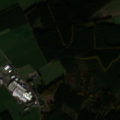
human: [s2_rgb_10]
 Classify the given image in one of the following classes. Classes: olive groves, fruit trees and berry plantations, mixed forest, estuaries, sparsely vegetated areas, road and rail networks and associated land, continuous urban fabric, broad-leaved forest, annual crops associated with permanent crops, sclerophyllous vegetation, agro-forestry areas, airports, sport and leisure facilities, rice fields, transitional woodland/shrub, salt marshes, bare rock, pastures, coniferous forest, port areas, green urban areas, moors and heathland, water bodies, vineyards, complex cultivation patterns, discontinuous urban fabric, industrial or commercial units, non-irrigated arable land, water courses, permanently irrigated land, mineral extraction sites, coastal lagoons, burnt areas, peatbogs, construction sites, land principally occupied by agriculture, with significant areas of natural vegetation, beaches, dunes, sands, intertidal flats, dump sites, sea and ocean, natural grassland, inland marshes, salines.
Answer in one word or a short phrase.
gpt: pastures, complex cultivation patterns, coniferous forest, mixed forest